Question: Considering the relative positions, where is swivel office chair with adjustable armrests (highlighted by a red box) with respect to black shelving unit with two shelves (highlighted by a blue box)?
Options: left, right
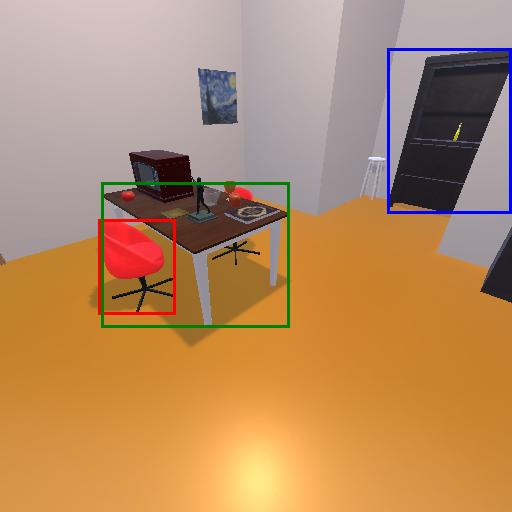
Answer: left